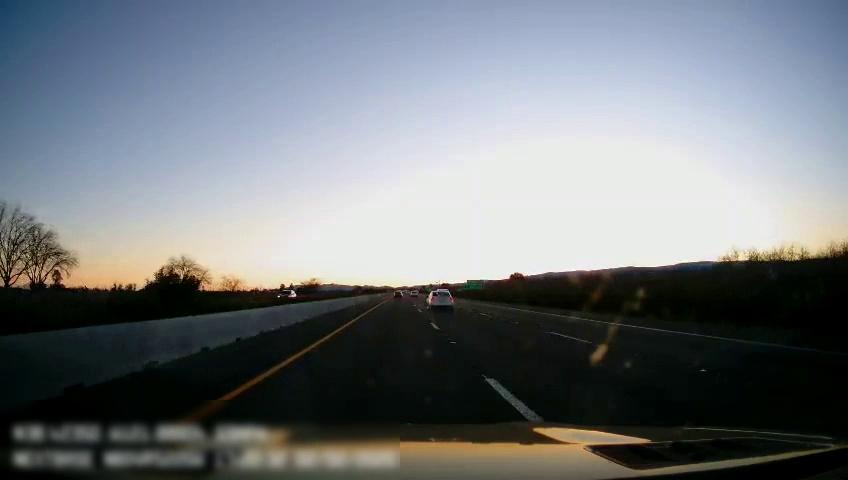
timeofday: Day
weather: Sunny
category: Drivable Space
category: Vehicles | Car
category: Vehicles | Car
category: Lanes | Current Lane
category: Lanes | Current Lane
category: Lanes | Alternate Lane
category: Lanes | Alternate Lane
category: Traffic | Signs